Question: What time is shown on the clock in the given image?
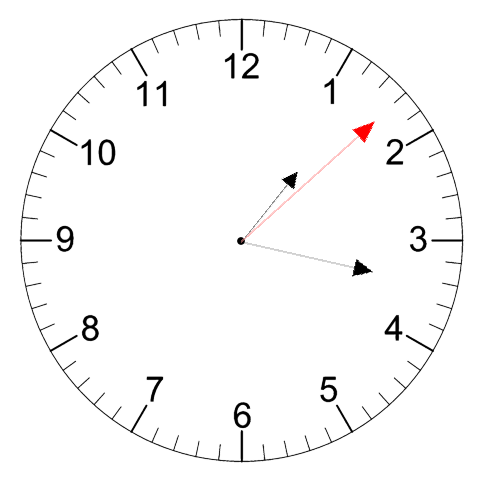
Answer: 01:17:08